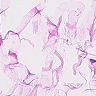
Metastatic tissue present: no